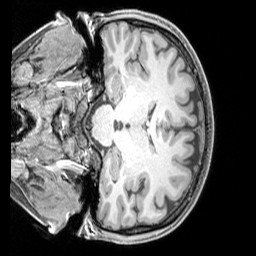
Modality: T1w
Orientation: coronal
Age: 27
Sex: female
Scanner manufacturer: siemens
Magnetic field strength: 3 T
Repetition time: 2.3 s
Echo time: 0.00226 s